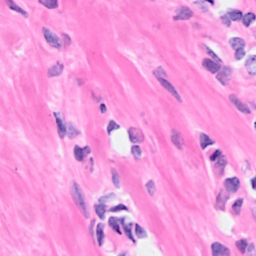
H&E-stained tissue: Breast